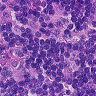
Metastatic tissue present: no